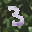
Label: 3